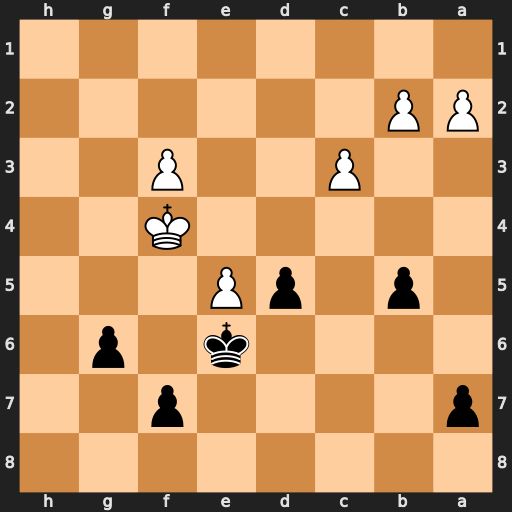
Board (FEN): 8/p4p2/4k1p1/1p1pP3/5K2/2P2P2/PP6/8
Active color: b
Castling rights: -
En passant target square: -
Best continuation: a5 Ke3 Kxe5